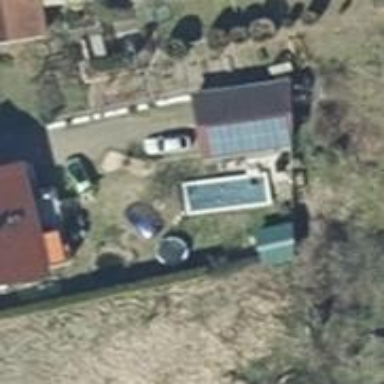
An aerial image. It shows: Solar photovoltaic panel generator producing electricity as small installation.